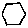
Label: hexagon